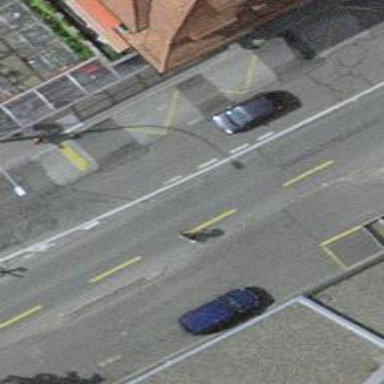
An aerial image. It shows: Bus stop equipped with public transport stop position.